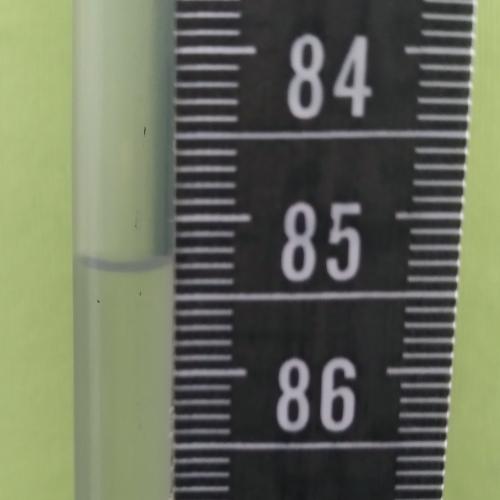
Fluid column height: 85.3 cm